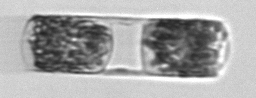
Label: Hemiaulus